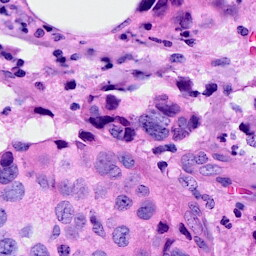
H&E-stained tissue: Breast